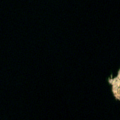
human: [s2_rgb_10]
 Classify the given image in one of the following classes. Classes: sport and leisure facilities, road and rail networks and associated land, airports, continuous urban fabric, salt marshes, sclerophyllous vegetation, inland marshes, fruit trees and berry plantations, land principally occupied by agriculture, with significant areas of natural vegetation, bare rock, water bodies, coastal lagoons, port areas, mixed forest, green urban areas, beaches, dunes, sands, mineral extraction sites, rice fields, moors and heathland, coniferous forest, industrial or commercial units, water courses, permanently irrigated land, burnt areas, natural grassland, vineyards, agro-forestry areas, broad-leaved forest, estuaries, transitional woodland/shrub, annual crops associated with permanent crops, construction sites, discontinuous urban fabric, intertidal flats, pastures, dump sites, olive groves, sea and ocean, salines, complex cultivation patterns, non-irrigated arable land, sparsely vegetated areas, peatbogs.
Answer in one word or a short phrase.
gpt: sea and ocean